Interaction volume radius: 5 \u00c5
Interaction volume height: 10 \u00c5
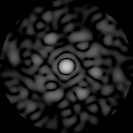
Disorder parameter: 0.8616